Interaction volume radius: 5 \u00c5
Interaction volume height: 15 \u00c5
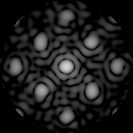
Disorder parameter: 0.2387